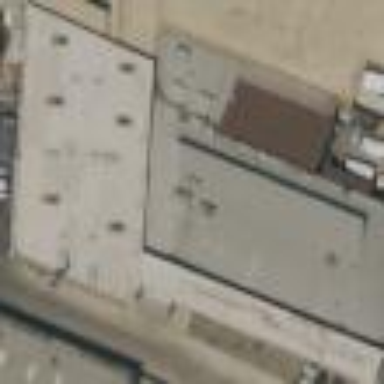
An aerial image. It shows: Industrial building.